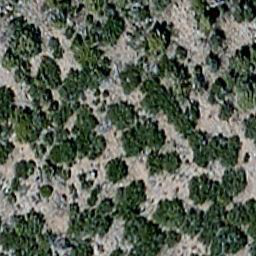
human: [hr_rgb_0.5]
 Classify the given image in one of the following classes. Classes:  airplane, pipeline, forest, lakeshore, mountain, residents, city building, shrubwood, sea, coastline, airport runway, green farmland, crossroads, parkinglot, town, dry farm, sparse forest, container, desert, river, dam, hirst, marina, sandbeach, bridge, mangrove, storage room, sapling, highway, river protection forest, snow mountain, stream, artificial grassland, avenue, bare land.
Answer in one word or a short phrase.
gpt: sparse forest